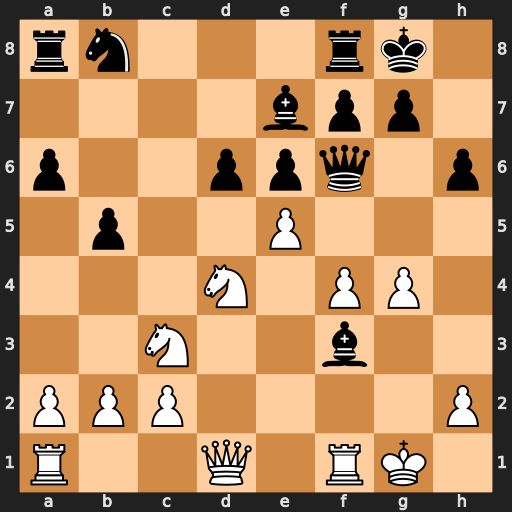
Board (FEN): rn3rk1/4bpp1/p2ppq1p/1p2P3/3N1PP1/2N2b2/PPP4P/R2Q1RK1
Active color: w
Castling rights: -
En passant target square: -
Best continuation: exf6 Bxd1 fxe7